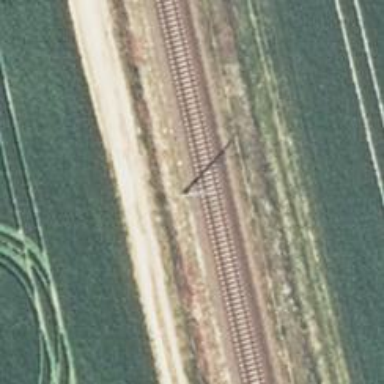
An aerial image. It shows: Milestone along the railway with catenary mast.